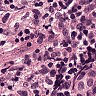
Metastatic tissue present: no